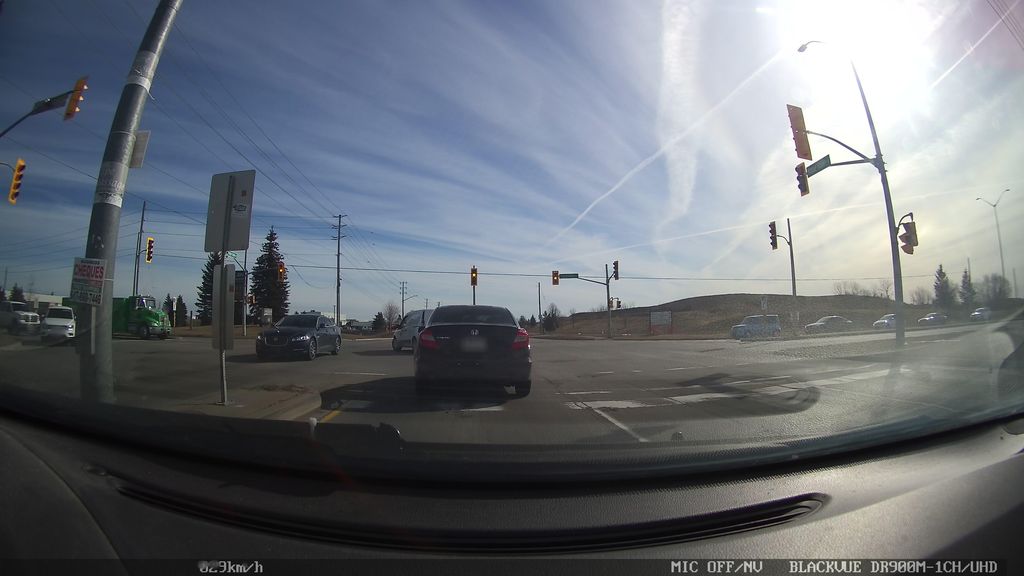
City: kitchener-waterloo